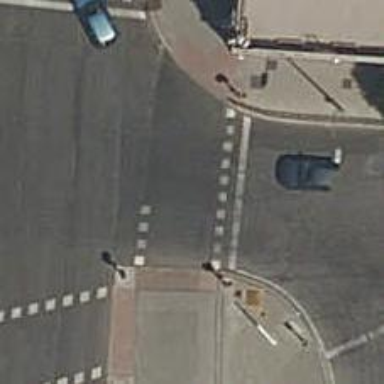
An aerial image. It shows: Crossing with traffic signals.